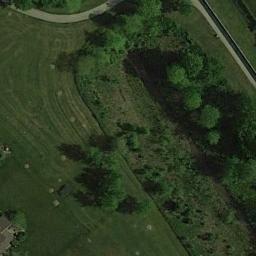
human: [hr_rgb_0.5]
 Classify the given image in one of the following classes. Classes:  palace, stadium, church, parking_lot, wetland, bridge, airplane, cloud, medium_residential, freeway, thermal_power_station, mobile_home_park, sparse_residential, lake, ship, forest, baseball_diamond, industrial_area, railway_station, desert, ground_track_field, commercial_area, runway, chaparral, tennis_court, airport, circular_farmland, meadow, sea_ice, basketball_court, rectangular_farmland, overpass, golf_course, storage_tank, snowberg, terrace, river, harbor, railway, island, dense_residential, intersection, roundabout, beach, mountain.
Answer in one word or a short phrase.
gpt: meadow